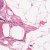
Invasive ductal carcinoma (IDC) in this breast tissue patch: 0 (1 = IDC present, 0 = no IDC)